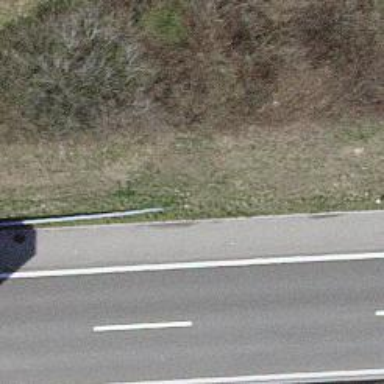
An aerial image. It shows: Guard rail as barrier.